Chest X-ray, AP view. Patient: 54 years old, sex M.
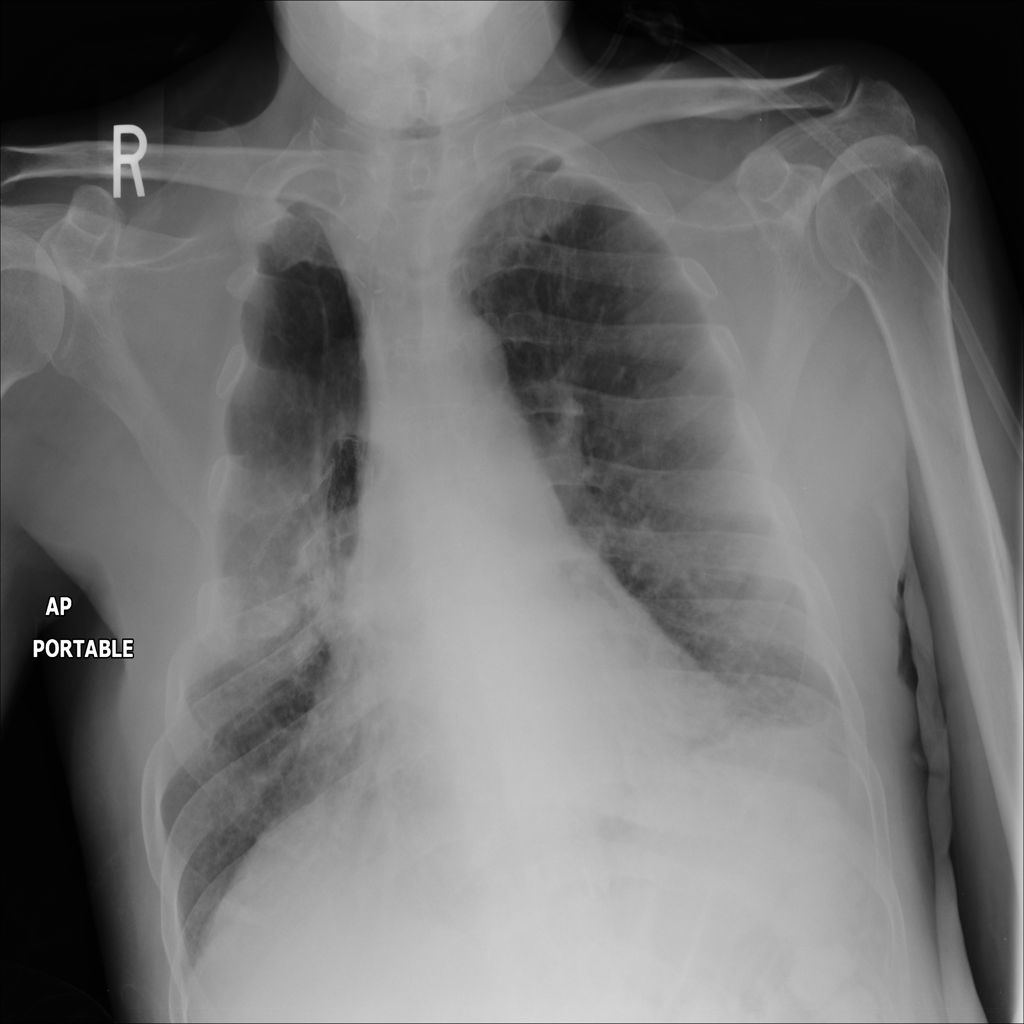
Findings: No Finding